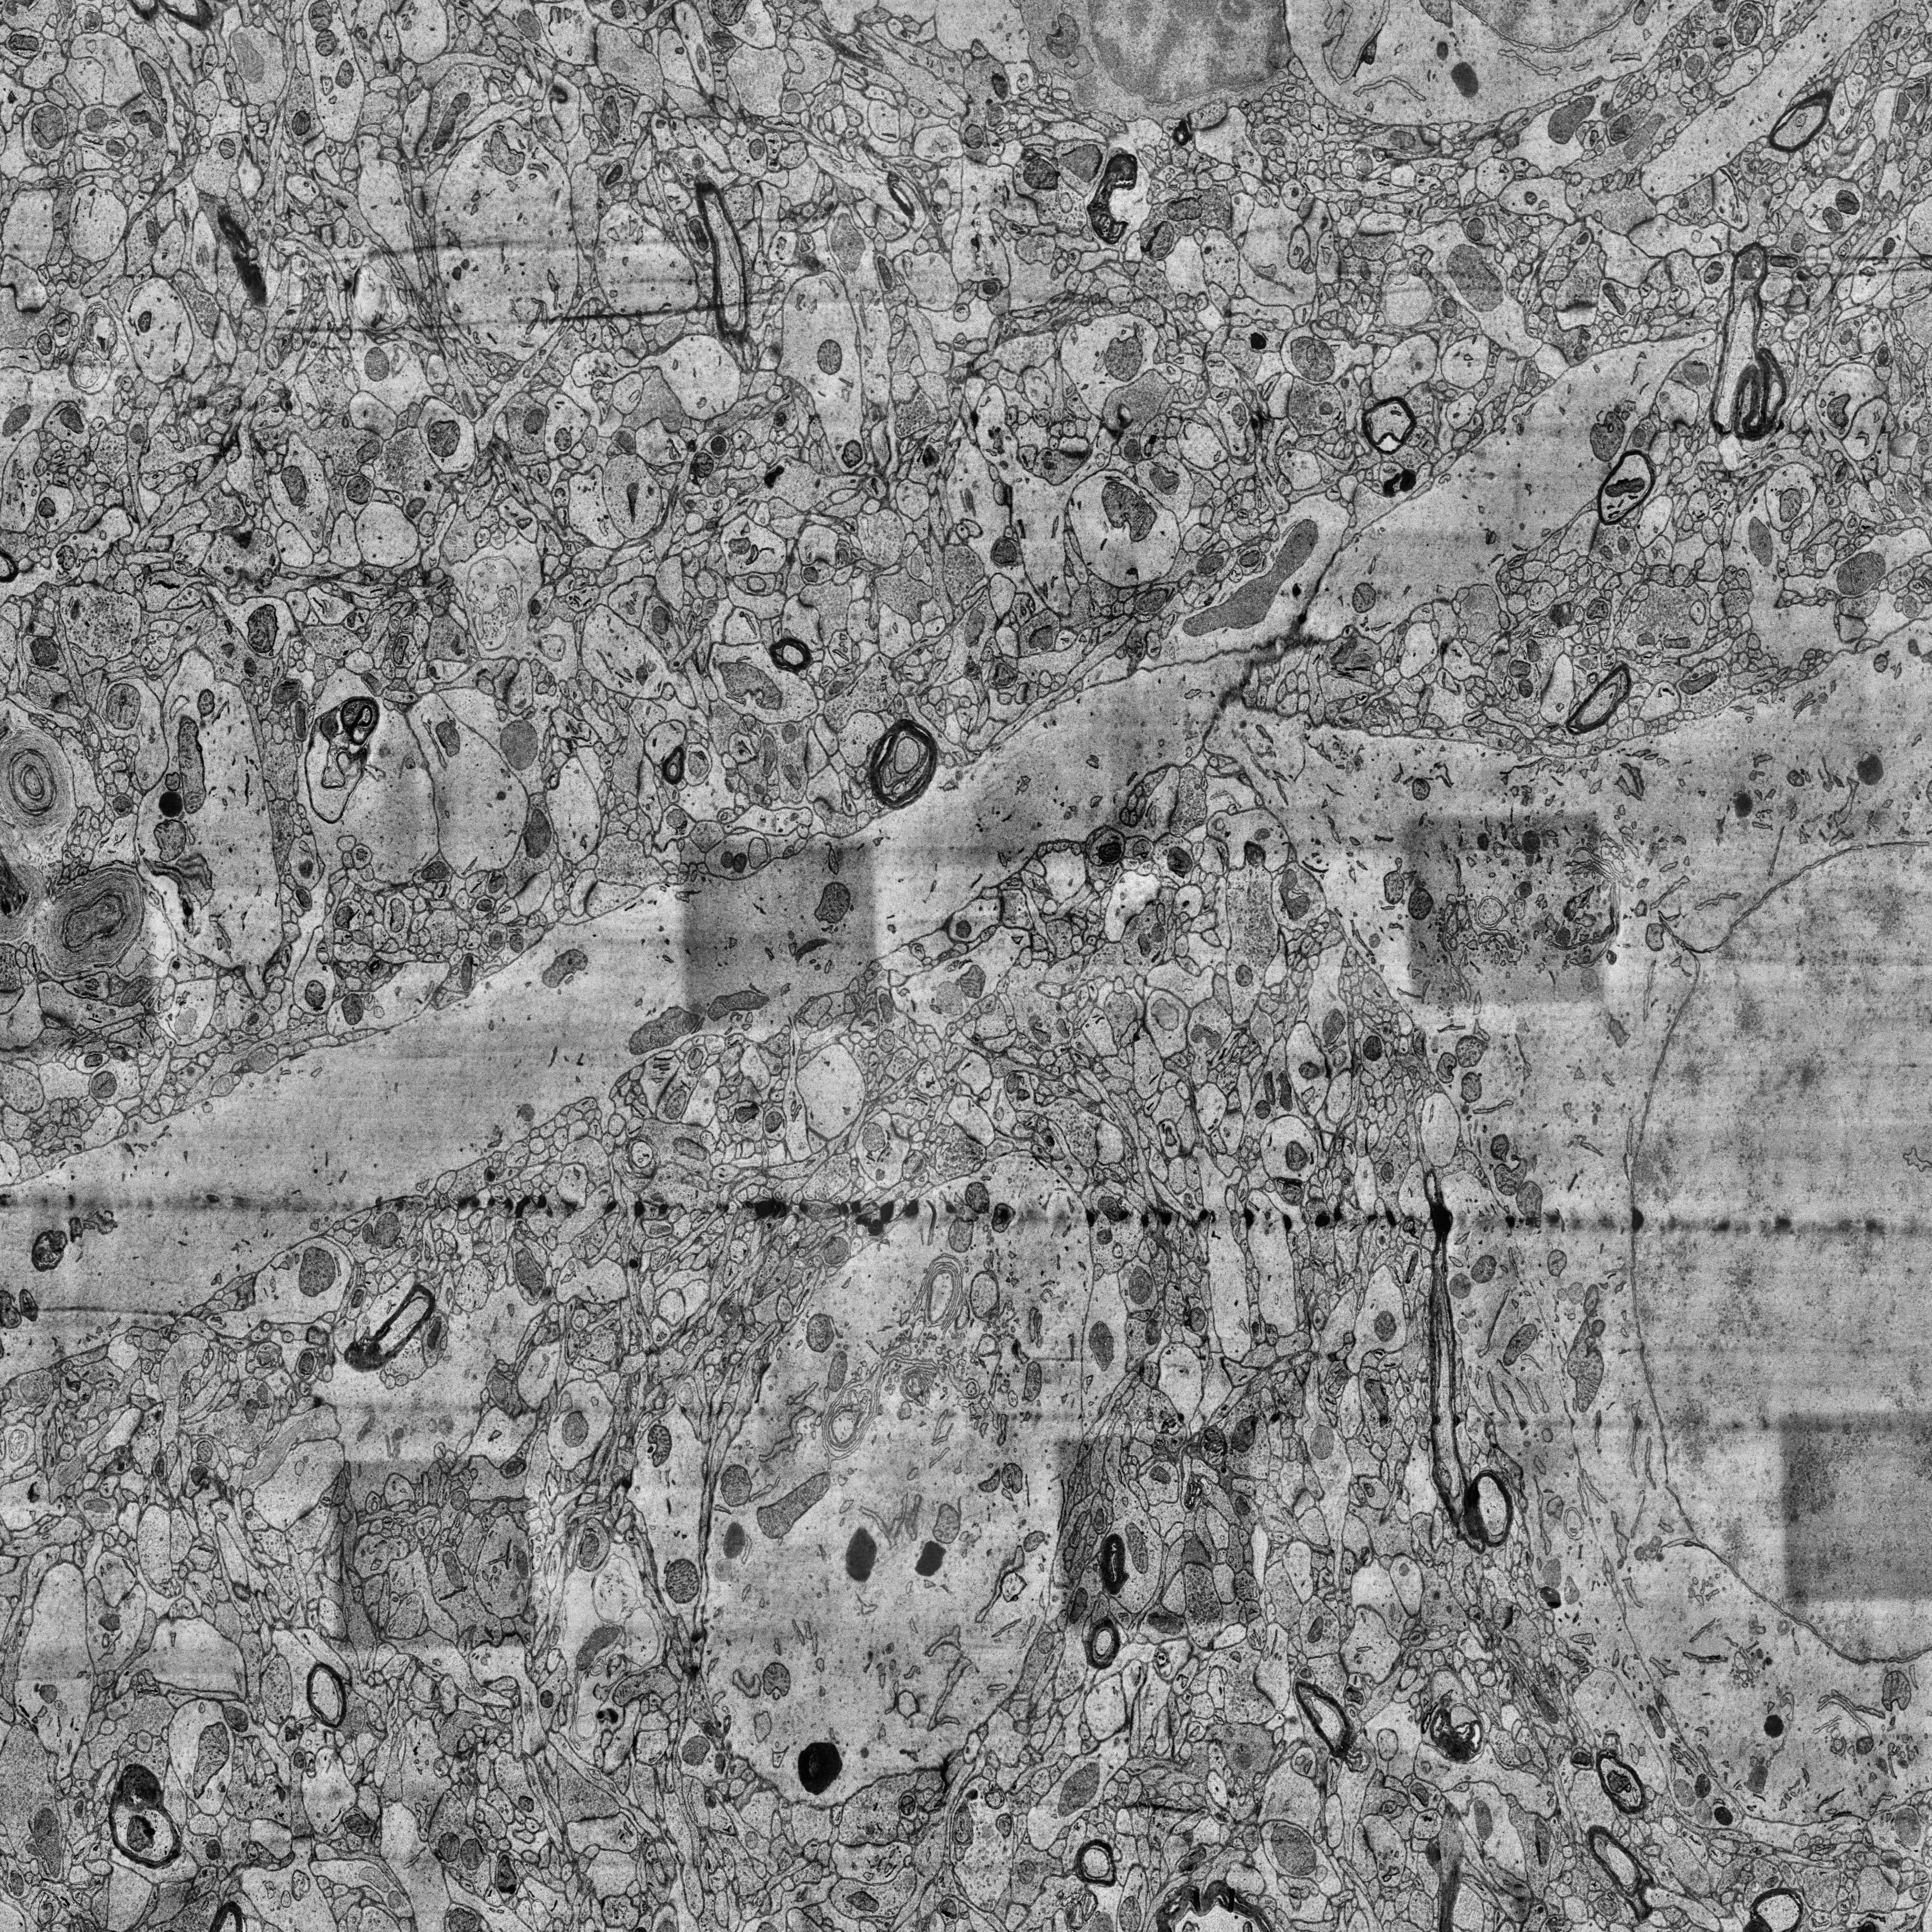
Electron microscopy slice of human cortex tissue
Slice depth (z): 305
Mitochondria instances in slice: 400